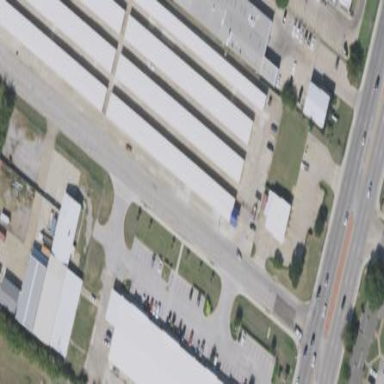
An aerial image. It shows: Warehouse building.